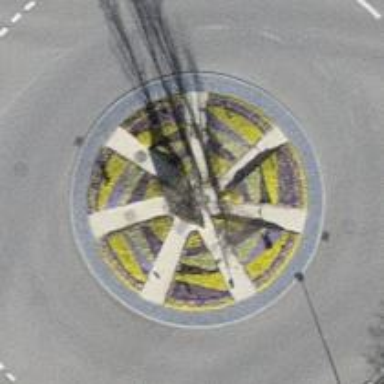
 leading to roundabout. The road has separate sidewalks."